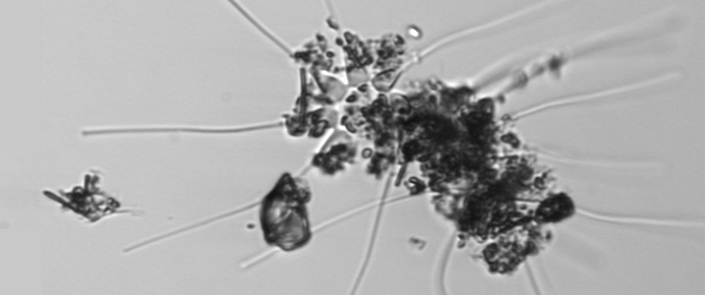
Label: Asterionellopsis_glacialis